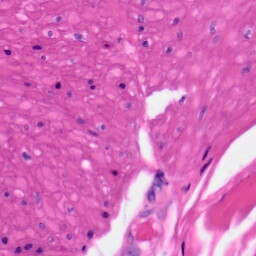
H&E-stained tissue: Skin